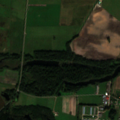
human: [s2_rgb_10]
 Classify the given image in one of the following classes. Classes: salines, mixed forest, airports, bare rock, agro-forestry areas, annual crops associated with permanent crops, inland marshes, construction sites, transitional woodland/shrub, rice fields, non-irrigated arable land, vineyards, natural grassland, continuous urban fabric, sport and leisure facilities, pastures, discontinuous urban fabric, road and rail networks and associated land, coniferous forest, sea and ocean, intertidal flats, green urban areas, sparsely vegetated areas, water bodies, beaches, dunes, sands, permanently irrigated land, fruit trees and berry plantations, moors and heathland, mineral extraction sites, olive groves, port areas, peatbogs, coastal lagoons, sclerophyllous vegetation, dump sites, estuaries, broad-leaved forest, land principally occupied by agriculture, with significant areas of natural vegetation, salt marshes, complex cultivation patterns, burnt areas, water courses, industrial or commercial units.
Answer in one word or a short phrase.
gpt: non-irrigated arable land, complex cultivation patterns, broad-leaved forest, coniferous forest